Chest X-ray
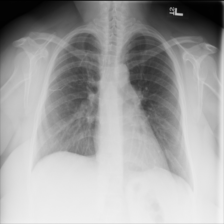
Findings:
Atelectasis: negative
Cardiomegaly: negative
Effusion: negative
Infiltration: negative
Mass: negative
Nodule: negative
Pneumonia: negative
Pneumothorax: negative
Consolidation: negative
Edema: negative
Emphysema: negative
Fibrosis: negative
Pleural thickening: negative
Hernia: negative